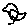
Label: bird